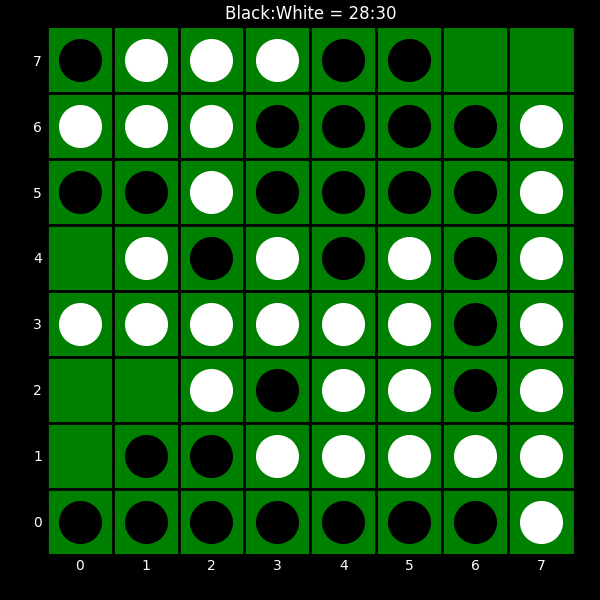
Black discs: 28
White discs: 30